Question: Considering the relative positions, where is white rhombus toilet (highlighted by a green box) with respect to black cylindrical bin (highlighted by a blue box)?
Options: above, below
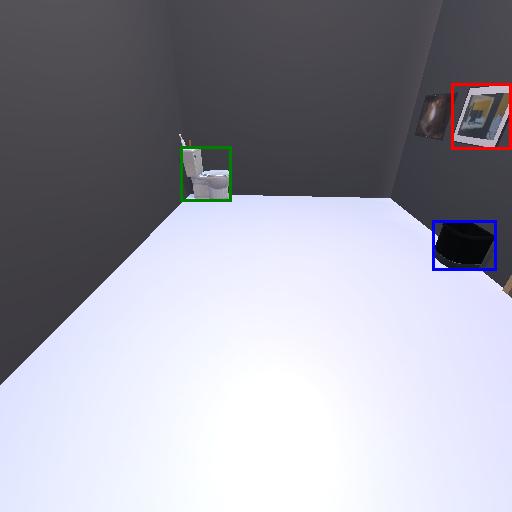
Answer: above